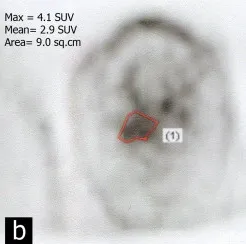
Metabolic response of one patient treated with imatinib mesylate. Comparison of FDG PET imaging pre.
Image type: radiology (pet)